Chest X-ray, AP view. Patient: 79 years old, sex M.
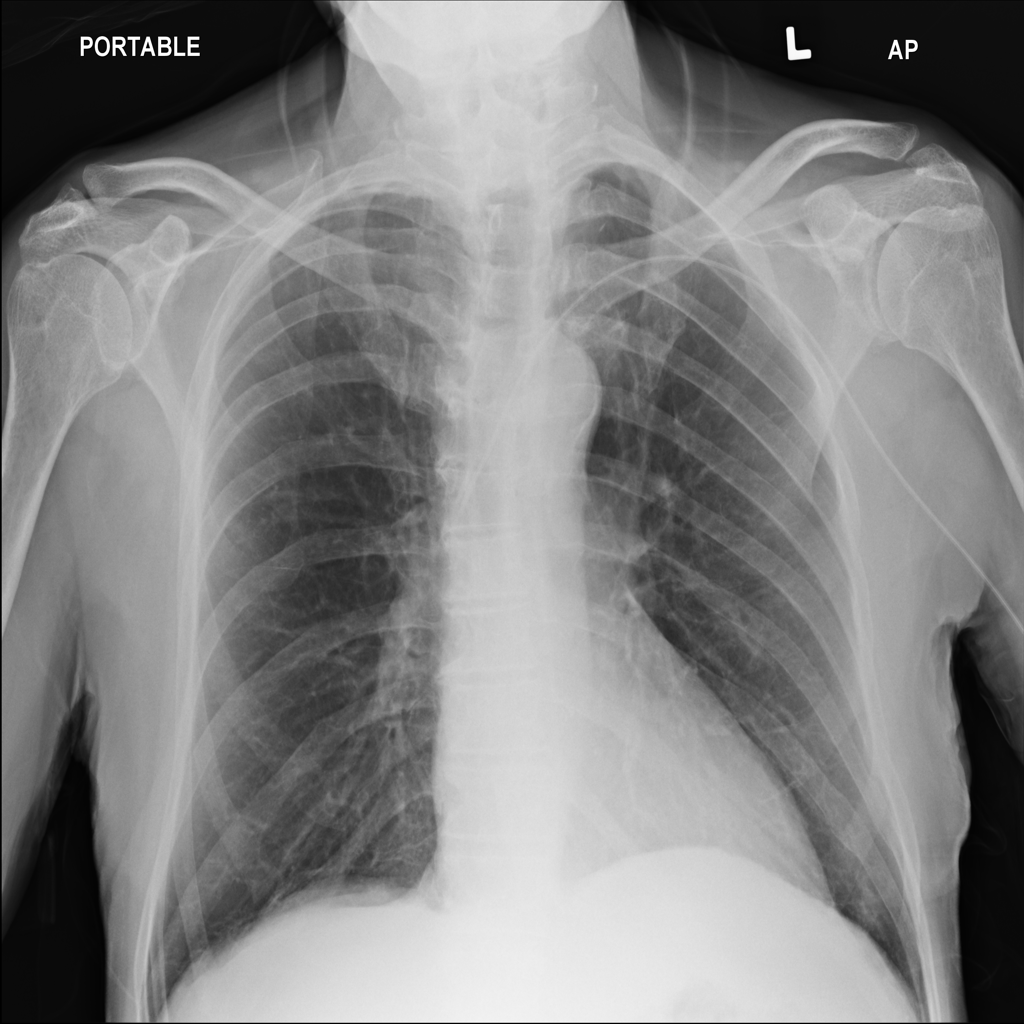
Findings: No Finding